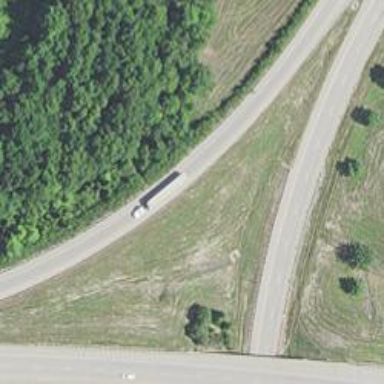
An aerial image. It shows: Culvert tunnel.